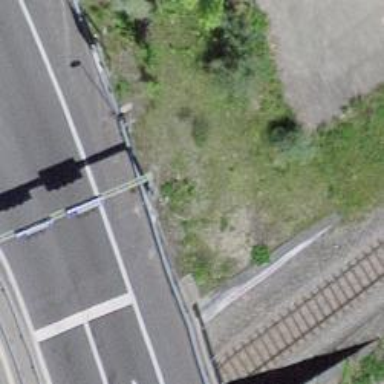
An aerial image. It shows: Guard rail.